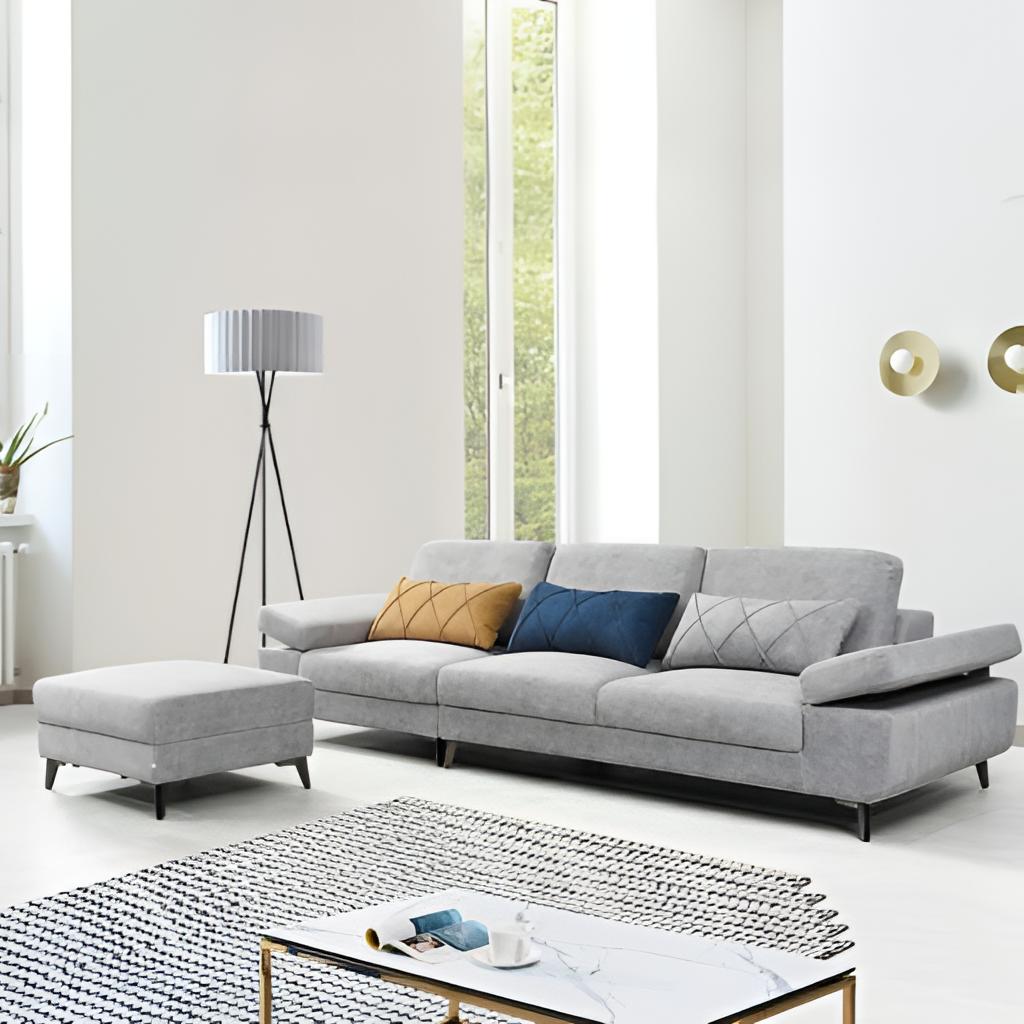
living room, fabric sofa, contemporary, wood flooring, with plank pattern, white paint wallpaper, with solid pattern